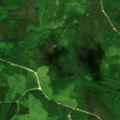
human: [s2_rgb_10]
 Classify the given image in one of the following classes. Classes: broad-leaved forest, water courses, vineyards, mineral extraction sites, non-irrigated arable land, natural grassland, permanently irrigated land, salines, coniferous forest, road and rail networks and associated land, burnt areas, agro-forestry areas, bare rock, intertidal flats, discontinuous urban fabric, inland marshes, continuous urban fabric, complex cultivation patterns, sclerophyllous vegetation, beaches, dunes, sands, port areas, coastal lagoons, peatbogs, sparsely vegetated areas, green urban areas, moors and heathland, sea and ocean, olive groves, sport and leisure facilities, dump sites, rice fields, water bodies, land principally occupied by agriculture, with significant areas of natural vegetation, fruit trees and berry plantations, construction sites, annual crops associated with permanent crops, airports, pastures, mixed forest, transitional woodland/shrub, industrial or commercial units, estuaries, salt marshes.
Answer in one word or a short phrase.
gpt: coniferous forest, mixed forest, transitional woodland/shrub